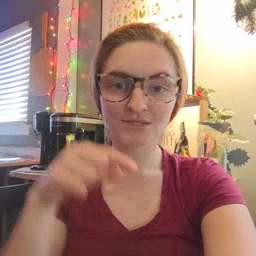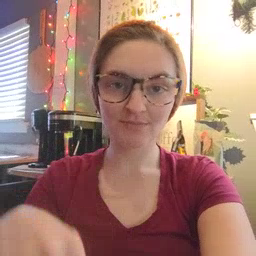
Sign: feet